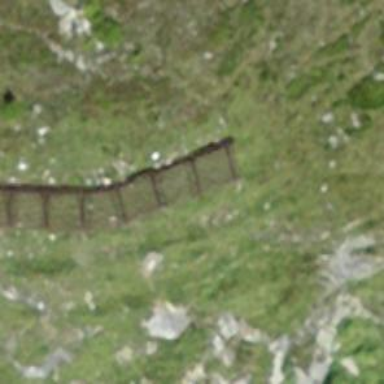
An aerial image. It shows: Structure designed for avalanche protection.